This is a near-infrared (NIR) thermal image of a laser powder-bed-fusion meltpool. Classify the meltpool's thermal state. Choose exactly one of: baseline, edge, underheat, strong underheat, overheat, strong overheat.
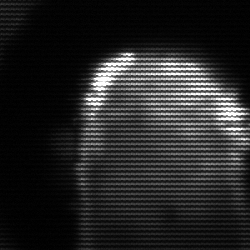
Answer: baseline